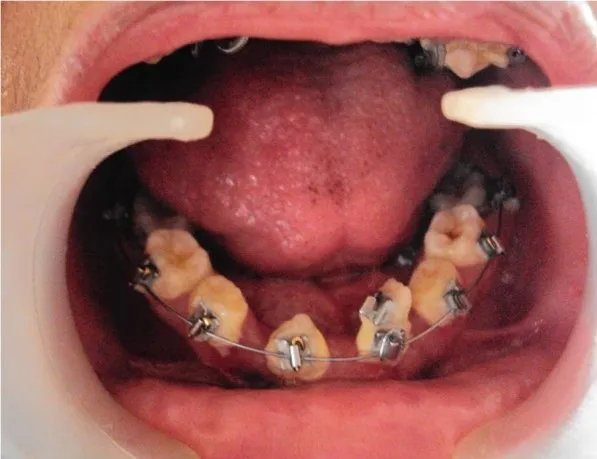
Six month recall - note the erupted permanent teeth assisted by orthodontic brackets.
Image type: radiology (ct)